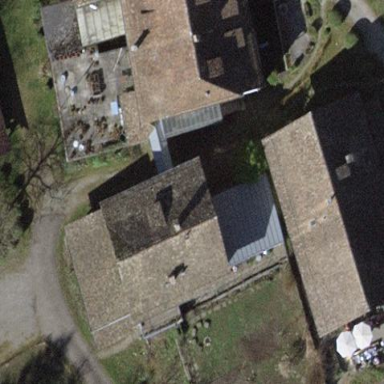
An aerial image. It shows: The roof of the building is gabled in shape.